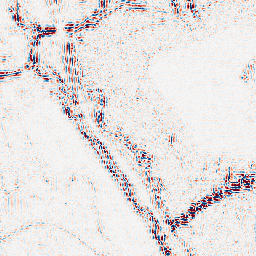
Category: wavelet
Decomposition family: wavelet_reverse_biorthogonal
Decomposition parameters: wavelet: rbio4.4
level: 2
Upsampling method: quartic
Upsampling parameters: scale: 2
Upsampling scale: 2